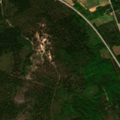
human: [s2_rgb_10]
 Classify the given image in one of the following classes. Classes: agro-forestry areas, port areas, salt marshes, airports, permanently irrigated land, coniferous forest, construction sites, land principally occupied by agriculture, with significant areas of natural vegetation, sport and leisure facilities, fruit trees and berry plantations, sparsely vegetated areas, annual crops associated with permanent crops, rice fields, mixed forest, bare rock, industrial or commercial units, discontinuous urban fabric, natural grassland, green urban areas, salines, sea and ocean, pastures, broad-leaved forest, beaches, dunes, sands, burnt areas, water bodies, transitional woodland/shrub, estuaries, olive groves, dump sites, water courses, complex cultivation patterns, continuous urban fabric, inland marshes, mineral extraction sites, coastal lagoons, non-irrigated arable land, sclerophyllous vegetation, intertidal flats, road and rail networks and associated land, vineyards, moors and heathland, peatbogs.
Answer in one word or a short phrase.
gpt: land principally occupied by agriculture, with significant areas of natural vegetation, coniferous forest, mixed forest, transitional woodland/shrub